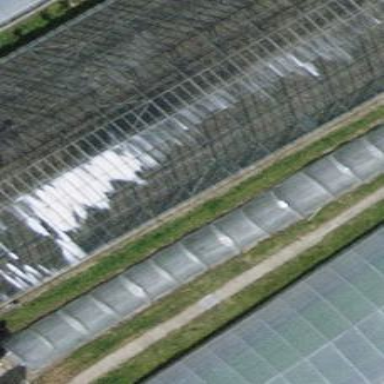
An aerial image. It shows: Greenhouse.